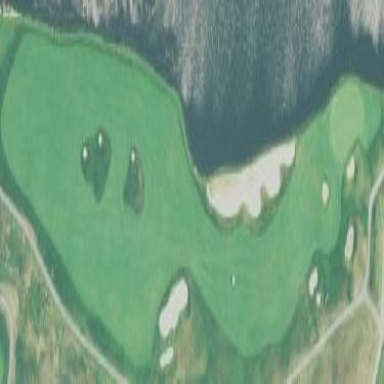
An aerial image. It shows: Golf fairway surrounded by grass.